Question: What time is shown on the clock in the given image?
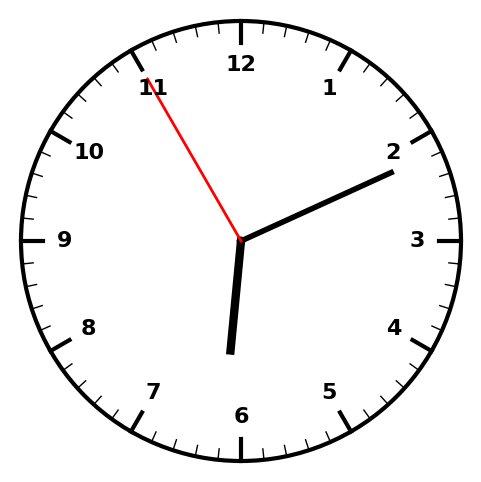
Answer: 06:10:55